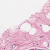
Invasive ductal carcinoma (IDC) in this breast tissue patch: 0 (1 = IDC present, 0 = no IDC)